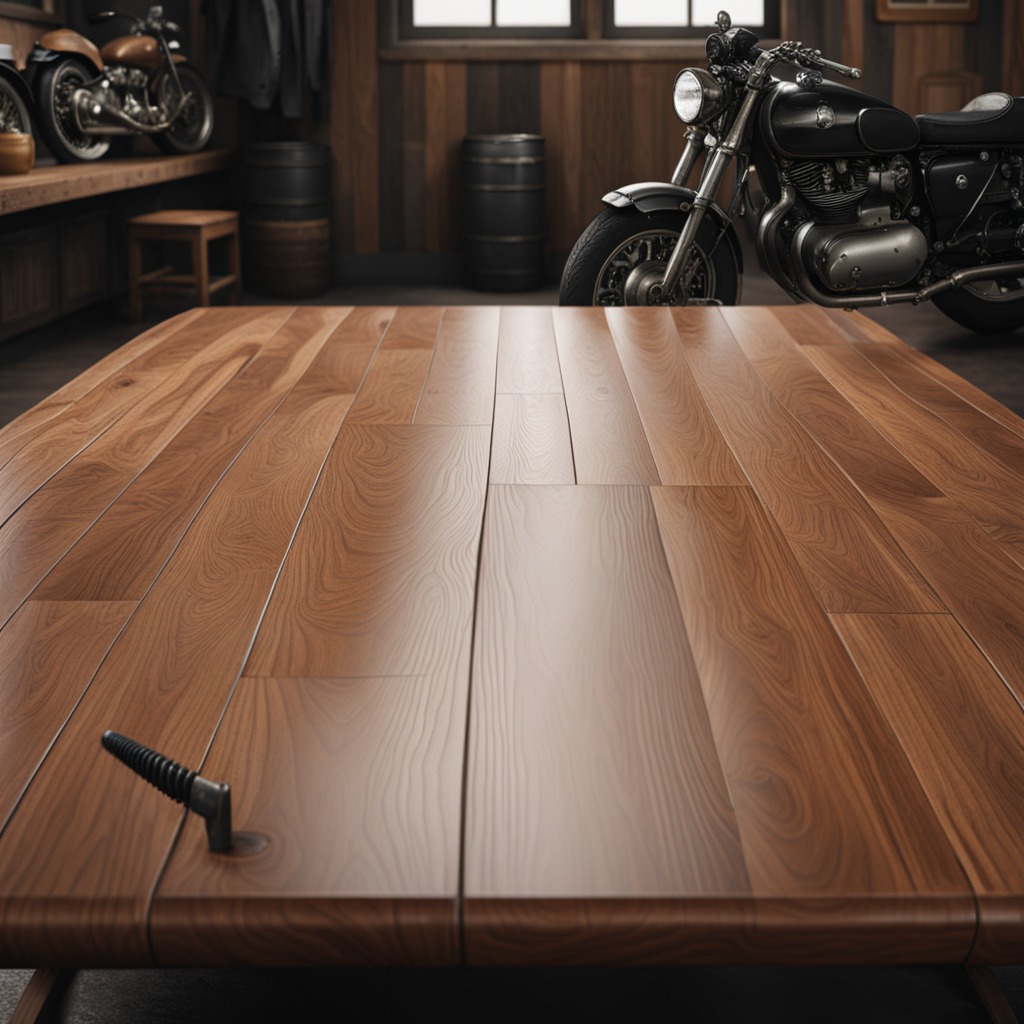
A metal screw lying on an oil-spilled wooden table in a vintage motorcycle garage.